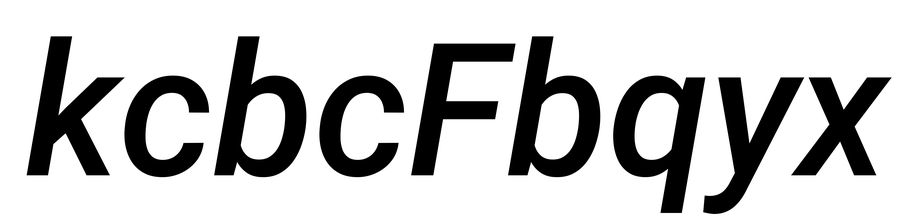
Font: Roboto-Italic_Medium_Italic